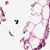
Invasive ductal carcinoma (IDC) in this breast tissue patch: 0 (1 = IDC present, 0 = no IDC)